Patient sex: M
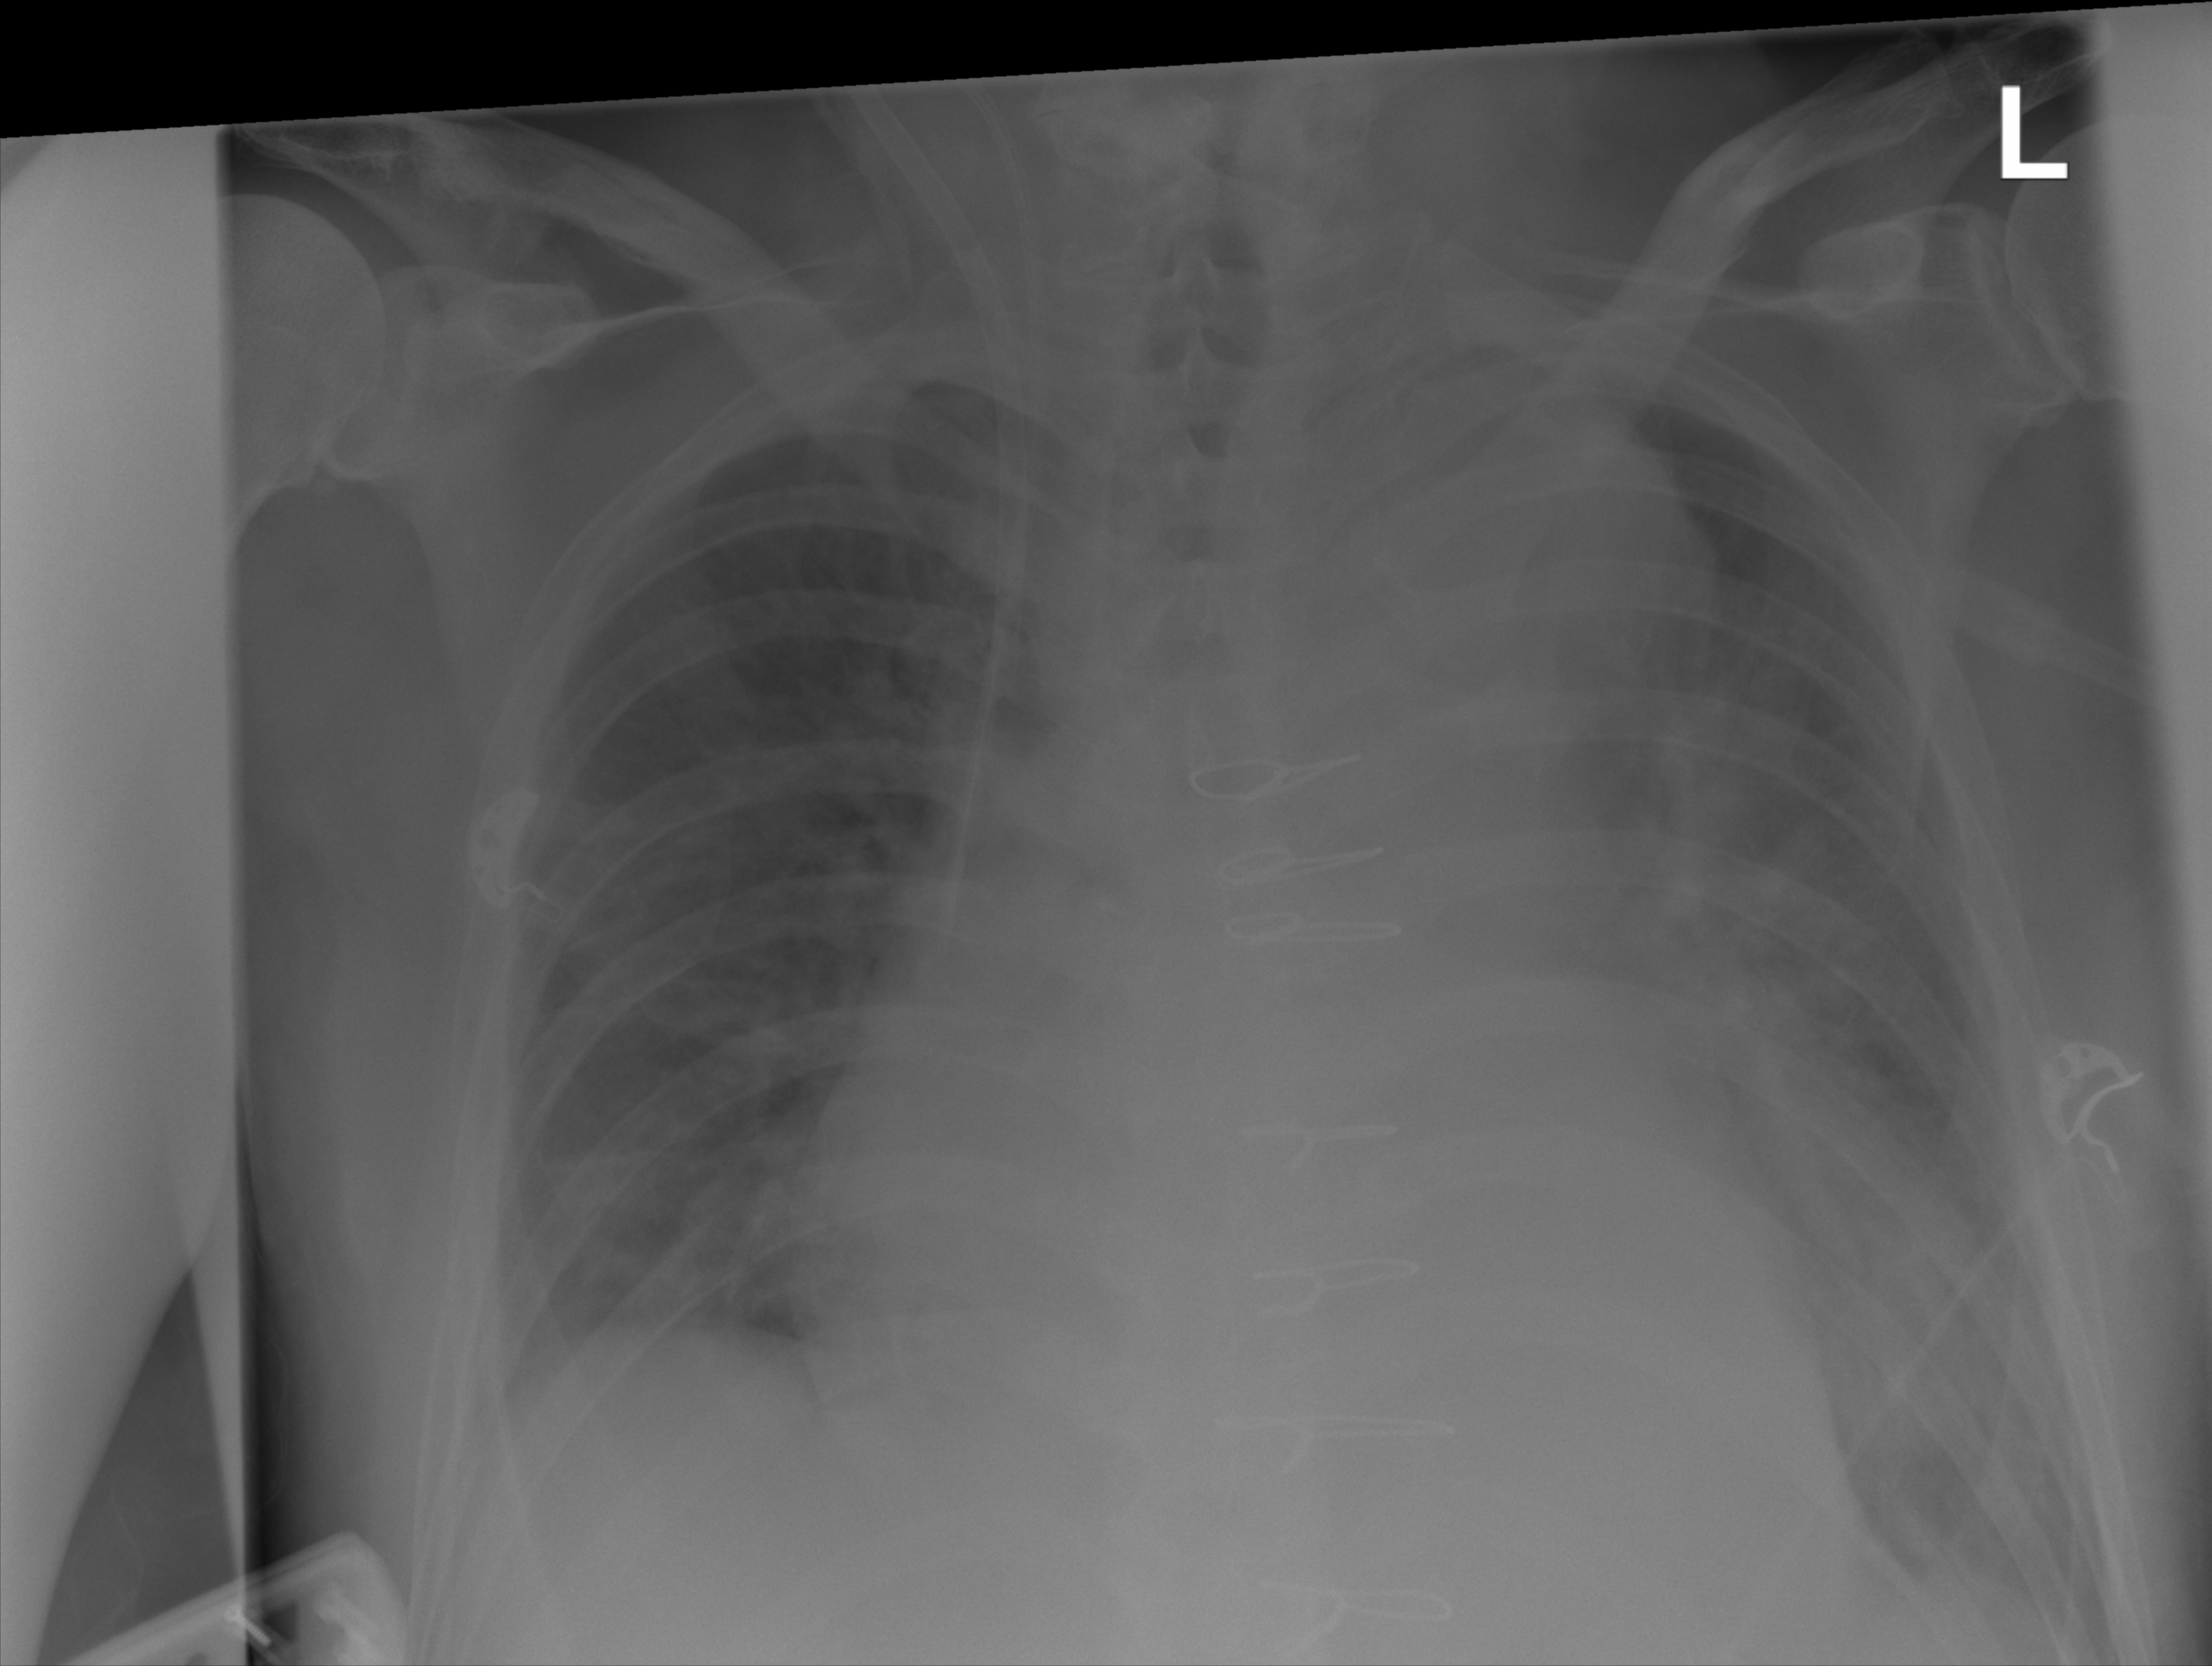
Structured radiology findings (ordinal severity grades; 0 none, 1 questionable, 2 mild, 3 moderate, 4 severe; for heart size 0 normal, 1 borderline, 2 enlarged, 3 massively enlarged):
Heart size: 2
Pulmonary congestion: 2
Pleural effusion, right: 2
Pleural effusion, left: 2
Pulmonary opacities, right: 2
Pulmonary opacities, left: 2
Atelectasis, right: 2
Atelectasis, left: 3